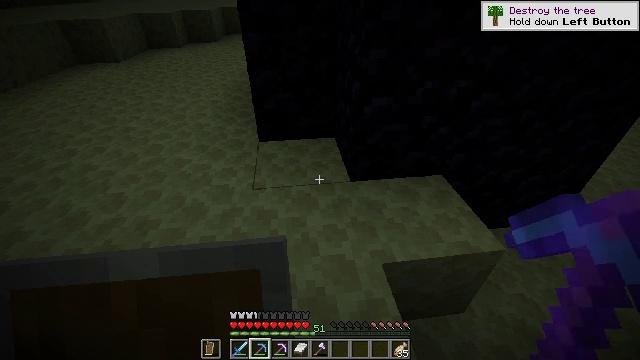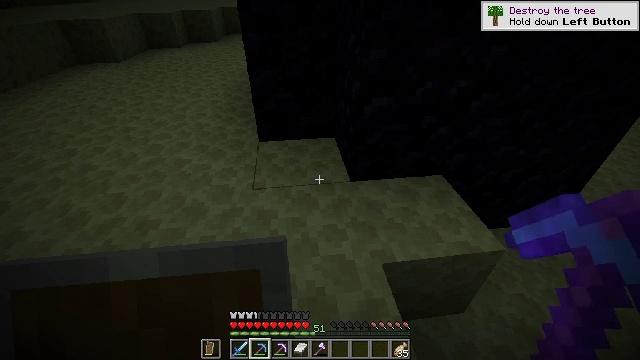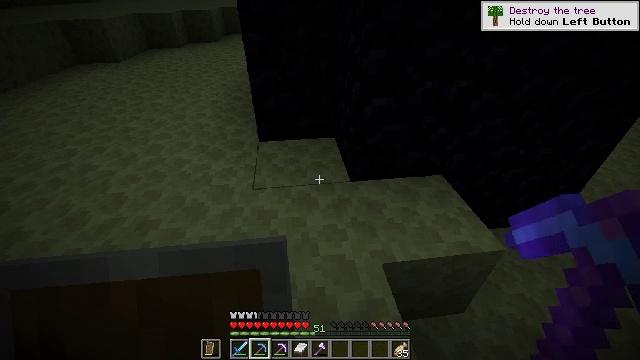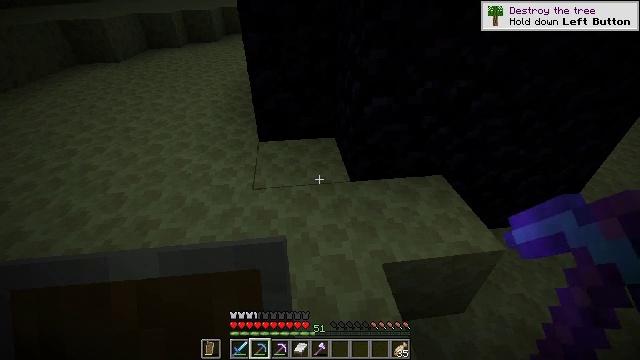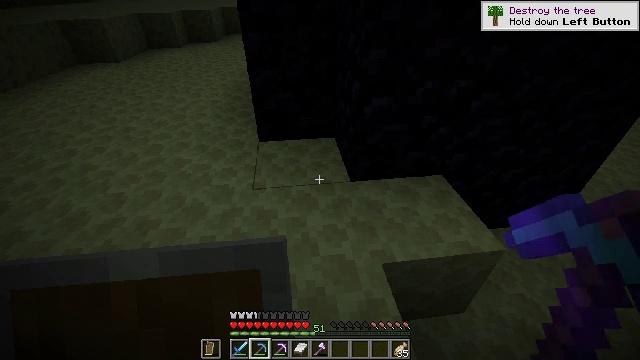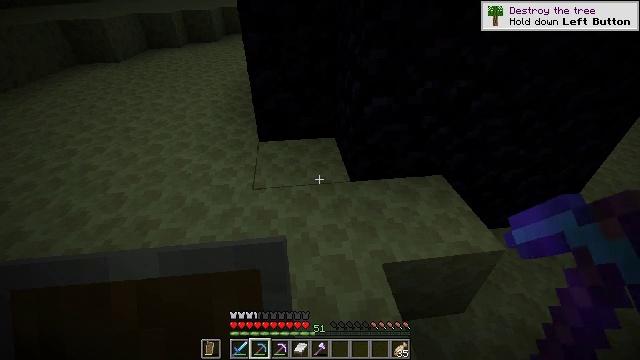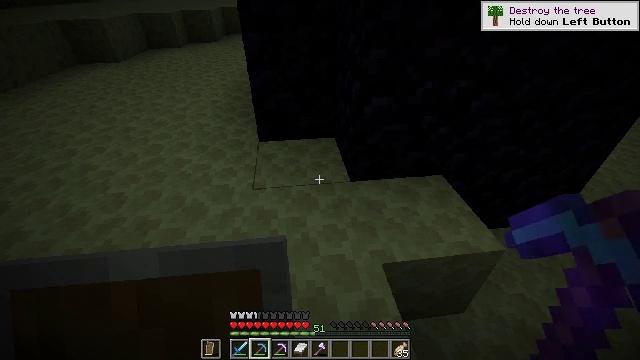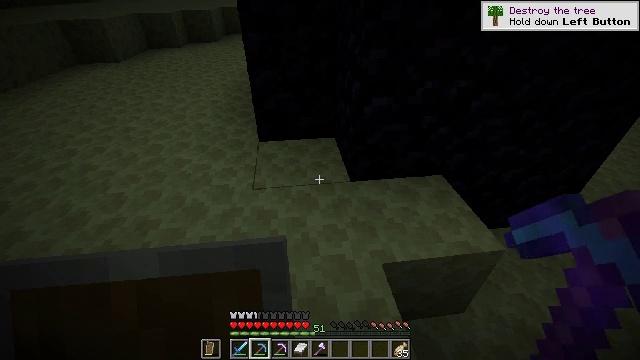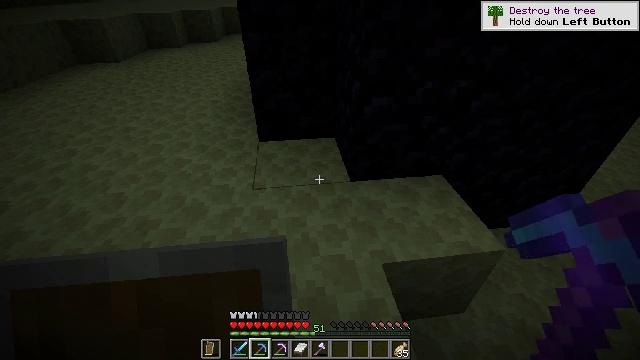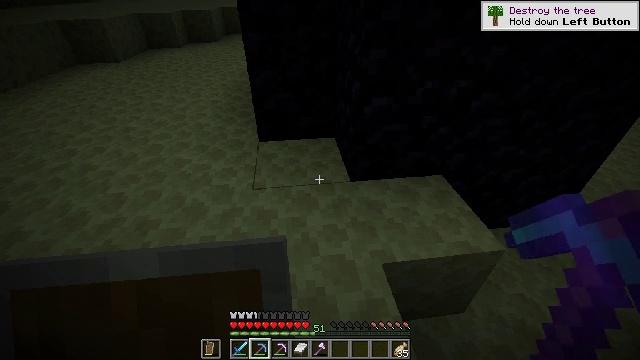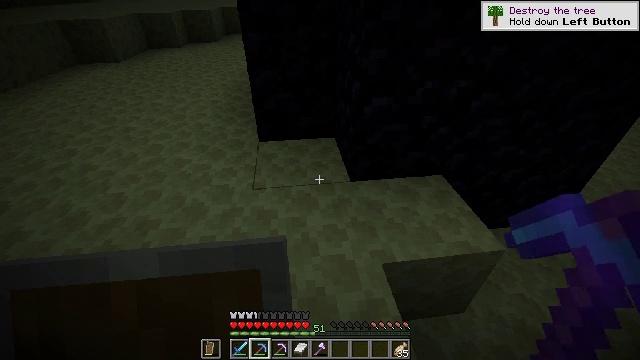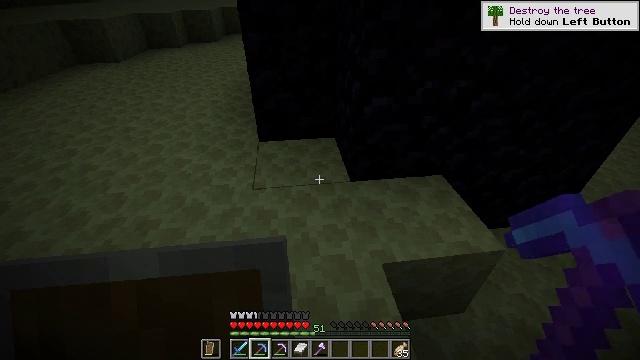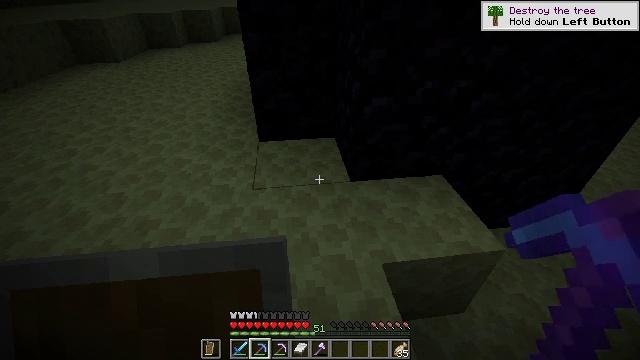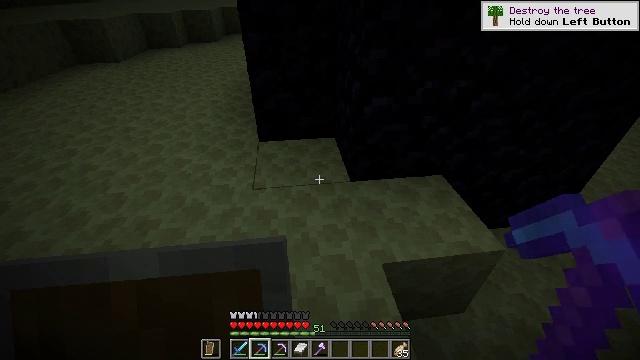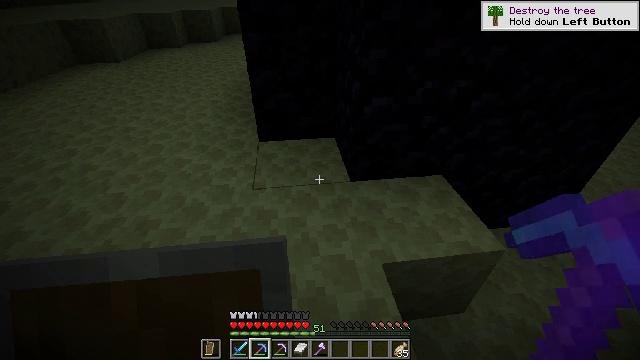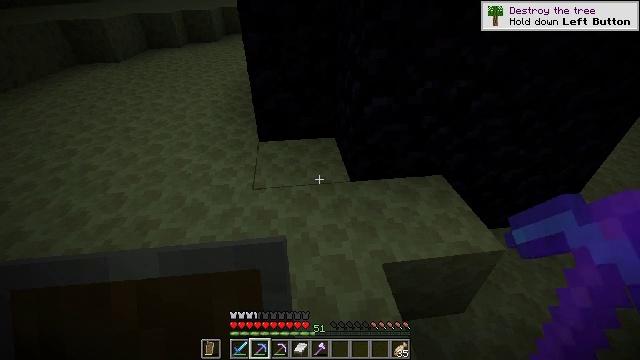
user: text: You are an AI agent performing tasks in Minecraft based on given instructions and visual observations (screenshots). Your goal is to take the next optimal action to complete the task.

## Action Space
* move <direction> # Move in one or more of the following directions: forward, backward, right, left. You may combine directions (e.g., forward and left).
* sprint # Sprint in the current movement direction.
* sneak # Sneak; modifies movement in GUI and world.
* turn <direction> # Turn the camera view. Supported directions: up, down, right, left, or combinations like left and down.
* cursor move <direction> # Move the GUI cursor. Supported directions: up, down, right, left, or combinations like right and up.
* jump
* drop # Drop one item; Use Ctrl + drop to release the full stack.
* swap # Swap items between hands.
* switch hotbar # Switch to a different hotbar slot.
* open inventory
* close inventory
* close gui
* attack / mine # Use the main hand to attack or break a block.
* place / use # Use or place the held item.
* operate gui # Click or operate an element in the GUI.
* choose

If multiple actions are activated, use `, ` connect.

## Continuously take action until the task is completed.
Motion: motion action
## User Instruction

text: Collect obsidian for crafting.
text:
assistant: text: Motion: no_op
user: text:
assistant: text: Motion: no_op
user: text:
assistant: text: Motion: no_op
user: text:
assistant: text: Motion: no_op
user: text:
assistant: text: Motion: no_op
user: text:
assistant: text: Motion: no_op
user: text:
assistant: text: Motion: no_op
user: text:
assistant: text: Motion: no_op
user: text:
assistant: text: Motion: no_op
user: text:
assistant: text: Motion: no_op
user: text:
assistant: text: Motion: no_op
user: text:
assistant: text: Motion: no_op
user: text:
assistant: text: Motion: no_op
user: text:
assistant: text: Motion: no_op
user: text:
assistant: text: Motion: no_op
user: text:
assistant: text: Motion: no_op
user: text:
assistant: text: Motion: no_op
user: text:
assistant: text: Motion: no_op
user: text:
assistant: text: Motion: no_op
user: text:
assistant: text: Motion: no_op
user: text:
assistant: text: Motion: no_op
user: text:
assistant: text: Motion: no_op
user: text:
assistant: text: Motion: no_op
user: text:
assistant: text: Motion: no_op
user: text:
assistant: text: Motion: no_op
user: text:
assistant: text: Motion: no_op
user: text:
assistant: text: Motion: no_op
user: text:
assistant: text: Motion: no_op
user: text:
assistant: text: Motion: no_op
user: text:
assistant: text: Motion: no_op